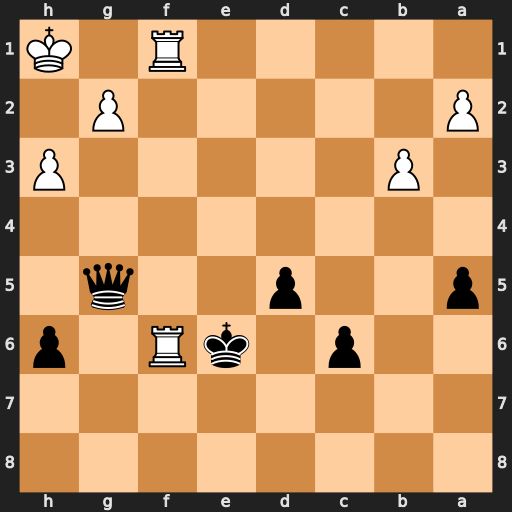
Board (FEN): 8/8/2p1kR1p/p2p2q1/8/1P5P/P5P1/5R1K
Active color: b
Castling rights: -
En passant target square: -
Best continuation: Qxf6 Rxf6+ Kxf6